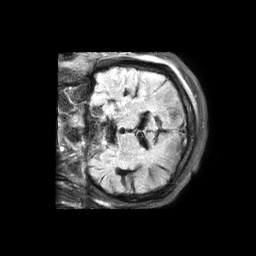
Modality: FLAIR
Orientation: coronal
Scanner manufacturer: philips
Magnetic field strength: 1.5 T
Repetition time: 6 s
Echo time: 0.1032 s